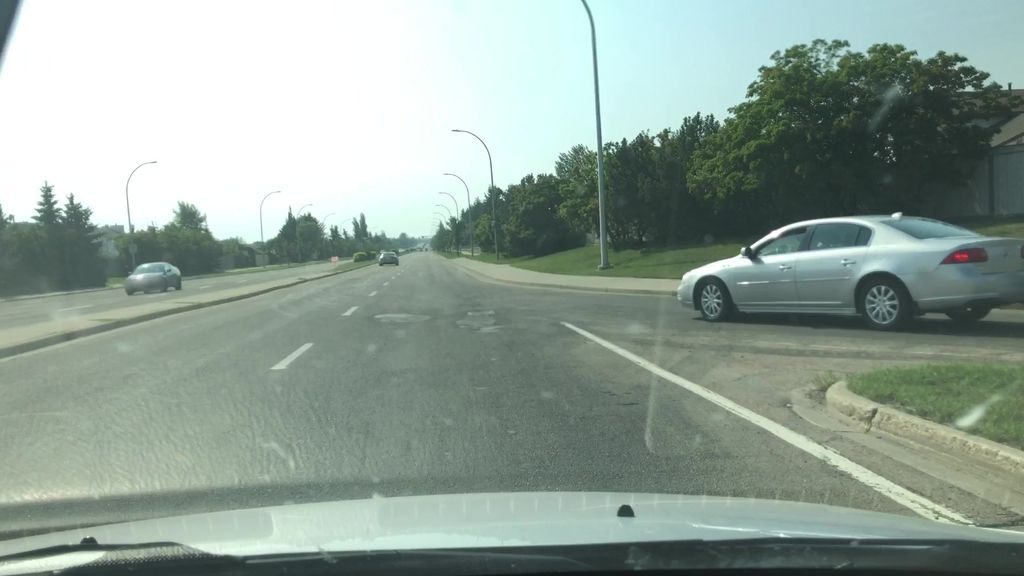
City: edmonton